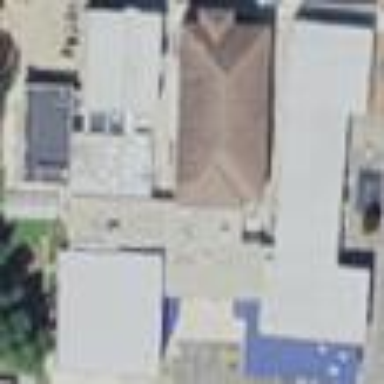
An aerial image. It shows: School building.